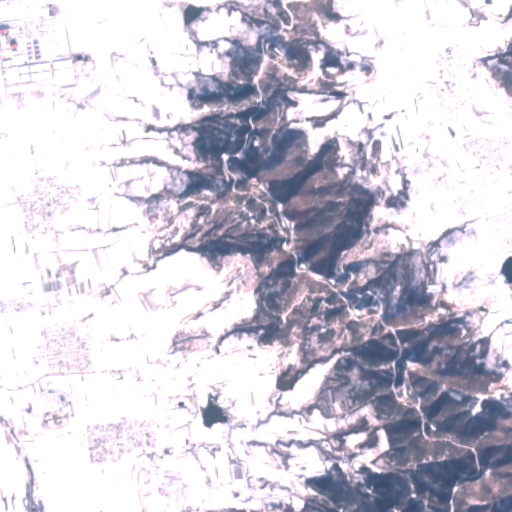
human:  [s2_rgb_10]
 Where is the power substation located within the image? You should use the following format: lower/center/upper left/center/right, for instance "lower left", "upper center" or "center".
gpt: The power substation is located in the center right of the image.
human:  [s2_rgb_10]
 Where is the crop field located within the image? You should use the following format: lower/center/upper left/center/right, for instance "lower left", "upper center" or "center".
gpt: There is no crop field in the image.